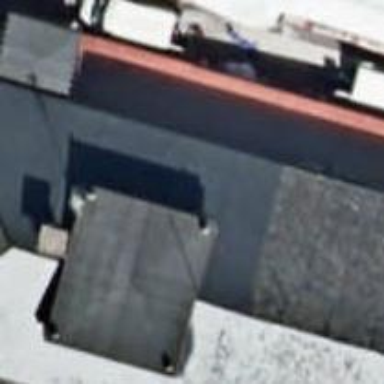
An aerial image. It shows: Part of building.